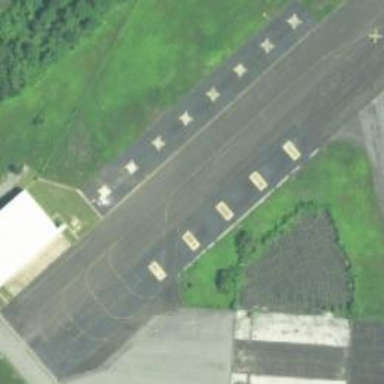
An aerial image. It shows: Apron at the airport.